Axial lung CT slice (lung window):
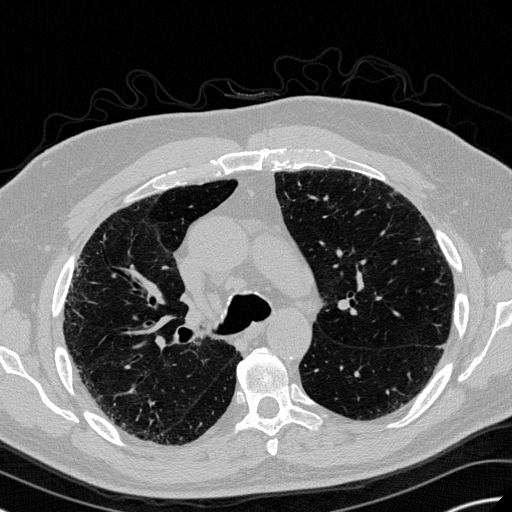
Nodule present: no